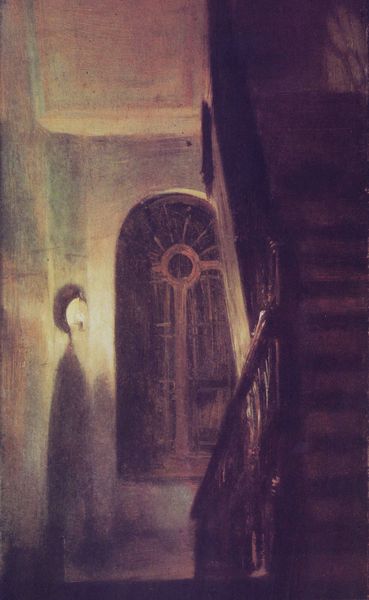
Titel: Treppenflur bei Nachtbeleuchtung
Künstler: Adolph Menzel
Standort: Essen (Ruhr)
Institution: Museum Folkwang
Schlagwörter: dunkel, gemälde, mann, schatten, gelb, grün, ocker, braun, fenster, grau, hell, holz, lampe, licht, nacht, raum, schwarz, tür, weiss, zimmer, gebäude, haus, beige, hochformat, malerei, wand, mensch, innenraum, boden, figur, interieur, decke, innen, rund, düster, bogen, farben, mauer, farbe, hellgrün, lila, violett, beleuchtung, rundbogen, treppe, jugendstil, detail, türrahmen, flügeltür, türflügel, aufgang, geländer, innenansicht, stufe, stufen, umriss, gestalt, wände, schimmer, eingang, escalier, treppenstufen, mond, wohnhaus, sprossen, strahlen, für, flur, kranz, schein, maison, putz, stäbe, verputzt, rosette, finsternis, gruselig, treppenhaus, sombre, treppenstufe, erscheinung, lichtquelle, ausgang, atmosphäre, lumière, unheimlich, aufstieg, längs, holzgeländer, holztreppe, geist, menzel, fenêtre, winkel, bogenfenster, inenraum, baluster, vioilett, handlauf, stiege, elektrizität, getüncht, aufwärts, schattenfigur, secke, innentreppe, aodlph von menzel, stfen, l, cage, duchel, aufwärt, hinaufgehen, rampe, mystère, horreur, horeur, ambiance